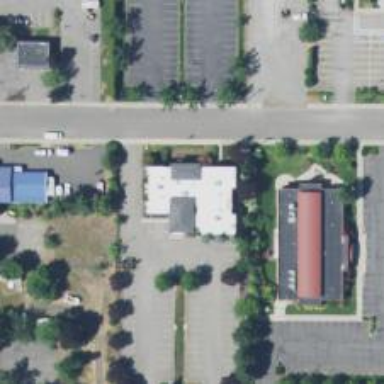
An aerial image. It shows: Healthcare clinic.